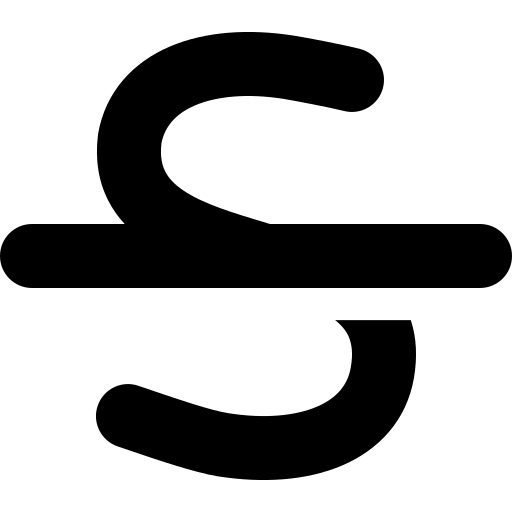
Tags: icon, FontAwesome, fa-icon, solid, strikethrough